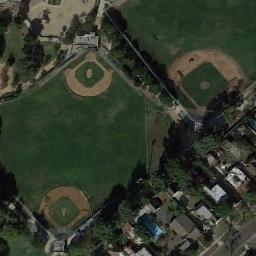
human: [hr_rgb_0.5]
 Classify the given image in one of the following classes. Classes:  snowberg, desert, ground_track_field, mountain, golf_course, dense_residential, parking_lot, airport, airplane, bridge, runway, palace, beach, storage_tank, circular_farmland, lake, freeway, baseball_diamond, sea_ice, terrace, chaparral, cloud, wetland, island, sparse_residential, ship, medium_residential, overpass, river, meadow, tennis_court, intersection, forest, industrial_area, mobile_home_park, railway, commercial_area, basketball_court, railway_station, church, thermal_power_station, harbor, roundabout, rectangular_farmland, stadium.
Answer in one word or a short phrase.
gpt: baseball_diamond